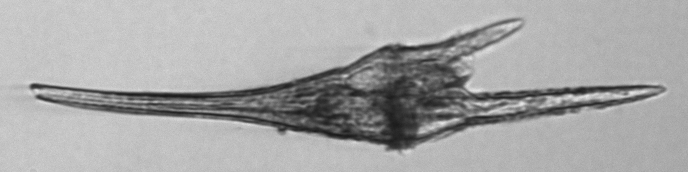
Label: Tripos_furca